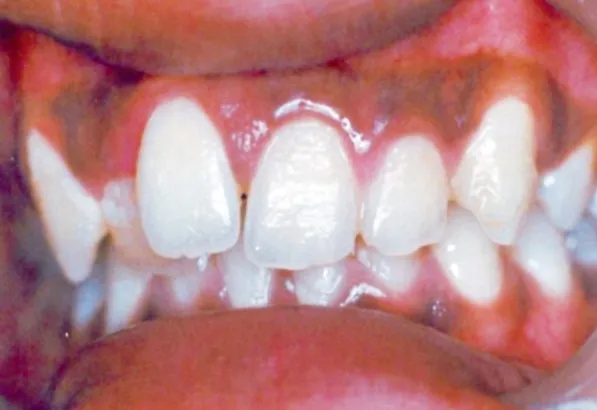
Post-treatment clinical appearance.
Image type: medical_photograph (oral_photograph)